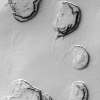
Atmospheric dust classification: not_dusty